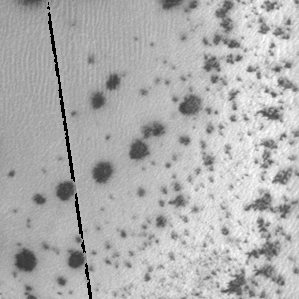
Label: frost